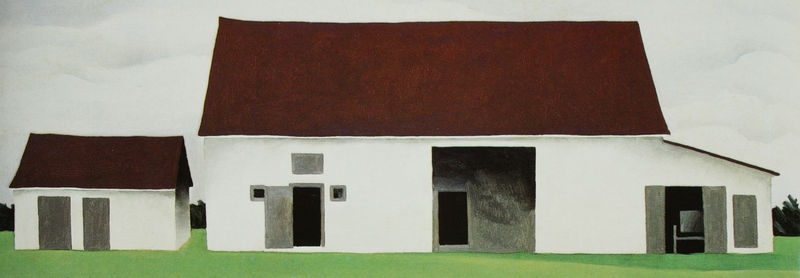
Titel: Stables
Künstler: Georgia O'Keeffe
Standort: Detroit
Institution: The Detroit Institute of Arts
Schlagwörter: himmel, schatten, weiß, wolken, bäume, grün, landschaft, fenster, grau, schwarz, tür, dach, gras, haus, rasen, rot, wiese, malerei, architektur, häuser, busch, büsche, hütte, pflanzen, wald, schuppen, ansicht, fassade, türen, zwei, türe, kutsche, wagen, querformat, bett, tor, eingang, offen, scheune, tore, geometrisch, anwesen, schwart, stall, schräge, doch, geöffnet, garage, naive kunst